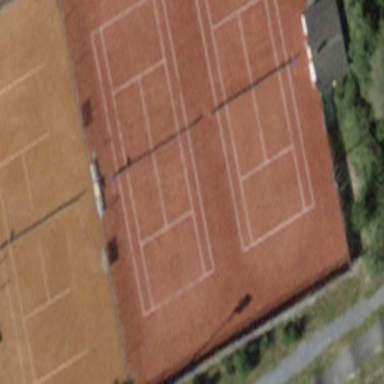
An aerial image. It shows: Tennis court on the leisure land pitch.